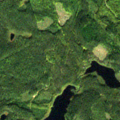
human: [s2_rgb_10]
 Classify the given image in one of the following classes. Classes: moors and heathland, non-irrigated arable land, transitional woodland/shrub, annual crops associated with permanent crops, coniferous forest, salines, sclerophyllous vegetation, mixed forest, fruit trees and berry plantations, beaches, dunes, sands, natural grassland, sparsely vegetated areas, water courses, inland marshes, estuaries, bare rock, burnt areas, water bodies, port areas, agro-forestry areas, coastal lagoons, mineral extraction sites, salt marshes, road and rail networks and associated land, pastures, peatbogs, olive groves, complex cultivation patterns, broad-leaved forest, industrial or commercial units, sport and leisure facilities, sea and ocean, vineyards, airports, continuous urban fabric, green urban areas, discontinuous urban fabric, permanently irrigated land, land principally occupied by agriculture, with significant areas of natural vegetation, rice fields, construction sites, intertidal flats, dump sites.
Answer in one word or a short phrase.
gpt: coniferous forest, mixed forest, transitional woodland/shrub, water bodies